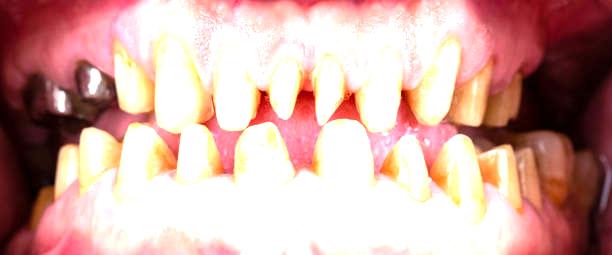
Condition: Calculus